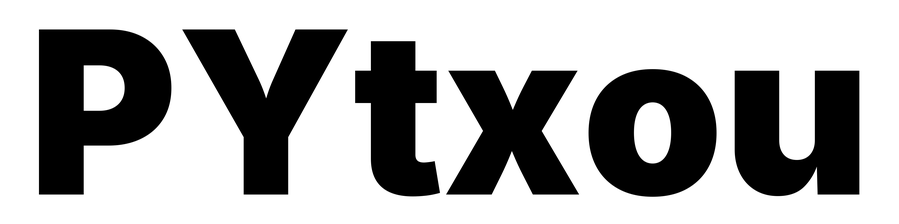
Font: Inter_Black